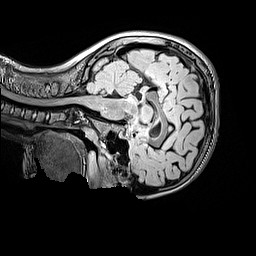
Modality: FLAIR
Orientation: sagittal
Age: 11
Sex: female
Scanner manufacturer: siemens
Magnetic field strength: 3 T
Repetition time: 5 s
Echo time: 0.388 s